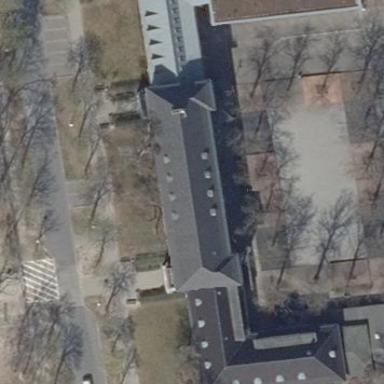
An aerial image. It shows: Building with hipped roof design.